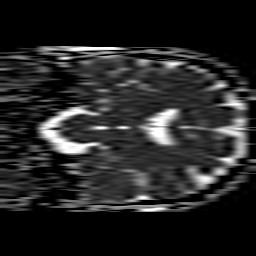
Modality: ADC
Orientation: coronal
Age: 46
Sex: female
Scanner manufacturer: philips
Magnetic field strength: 1.5 T
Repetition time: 3.677 s
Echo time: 0.09411 s